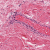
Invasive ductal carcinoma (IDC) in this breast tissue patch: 0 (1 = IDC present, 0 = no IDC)